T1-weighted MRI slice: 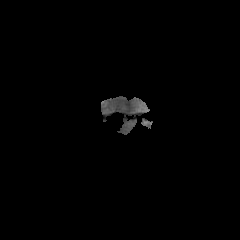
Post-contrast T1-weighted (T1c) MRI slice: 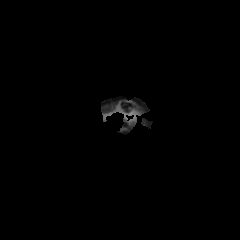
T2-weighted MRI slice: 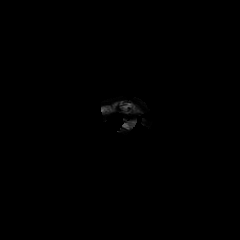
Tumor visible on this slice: no